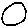
Label: moon